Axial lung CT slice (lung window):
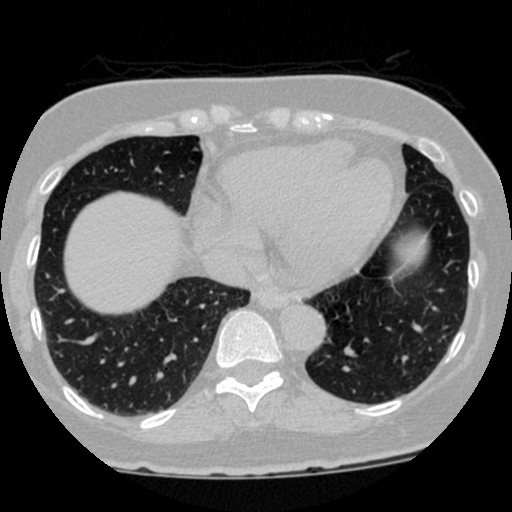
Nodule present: no